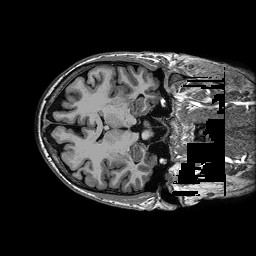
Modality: T1w
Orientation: axial
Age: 49
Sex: male